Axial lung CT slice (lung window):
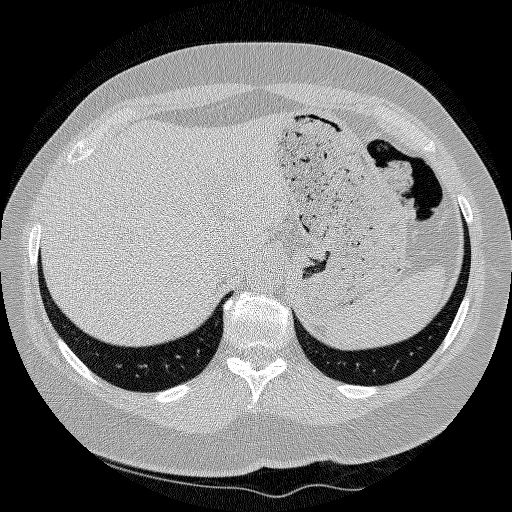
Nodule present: no